Field crop: maize
Growth stage: 2
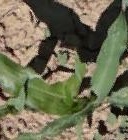
Species: maize